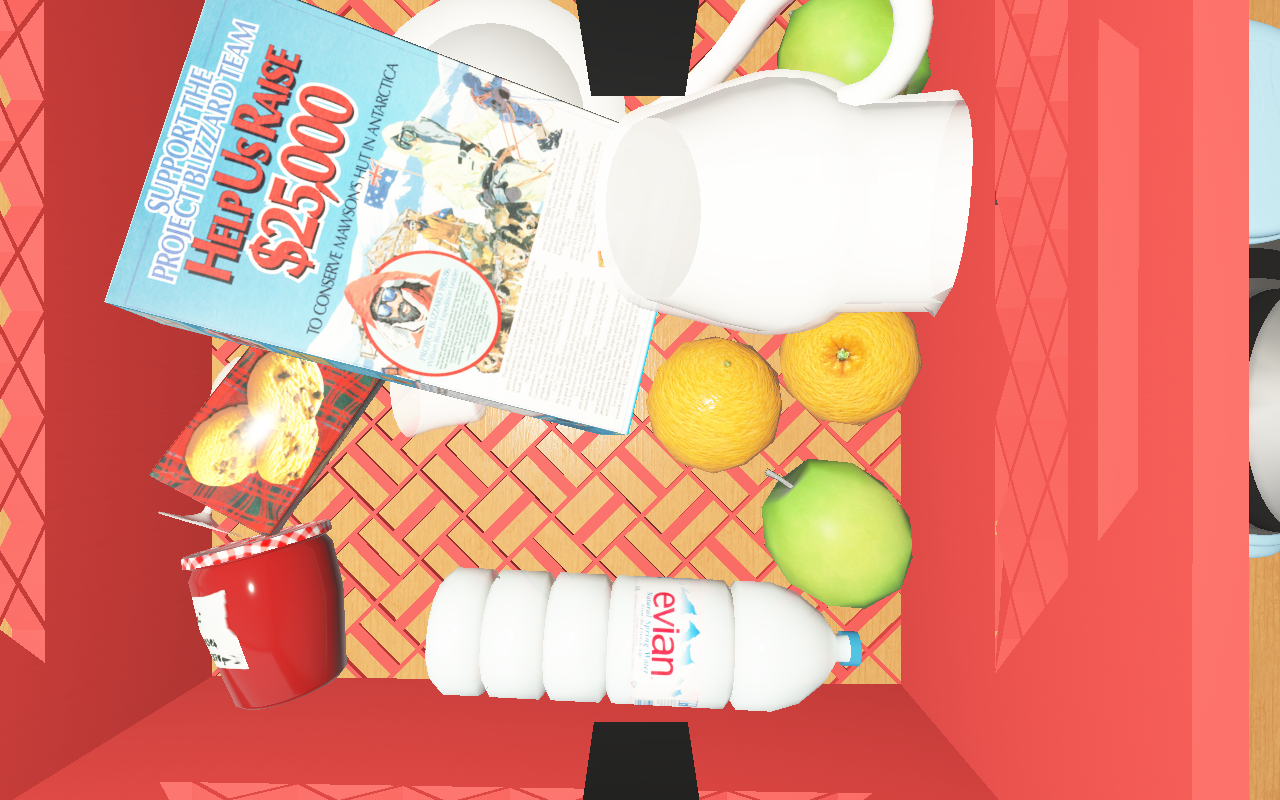
Objects in the scene:
carafe
apple
orange
glass
jam jar
cereal box
cereal box